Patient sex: M
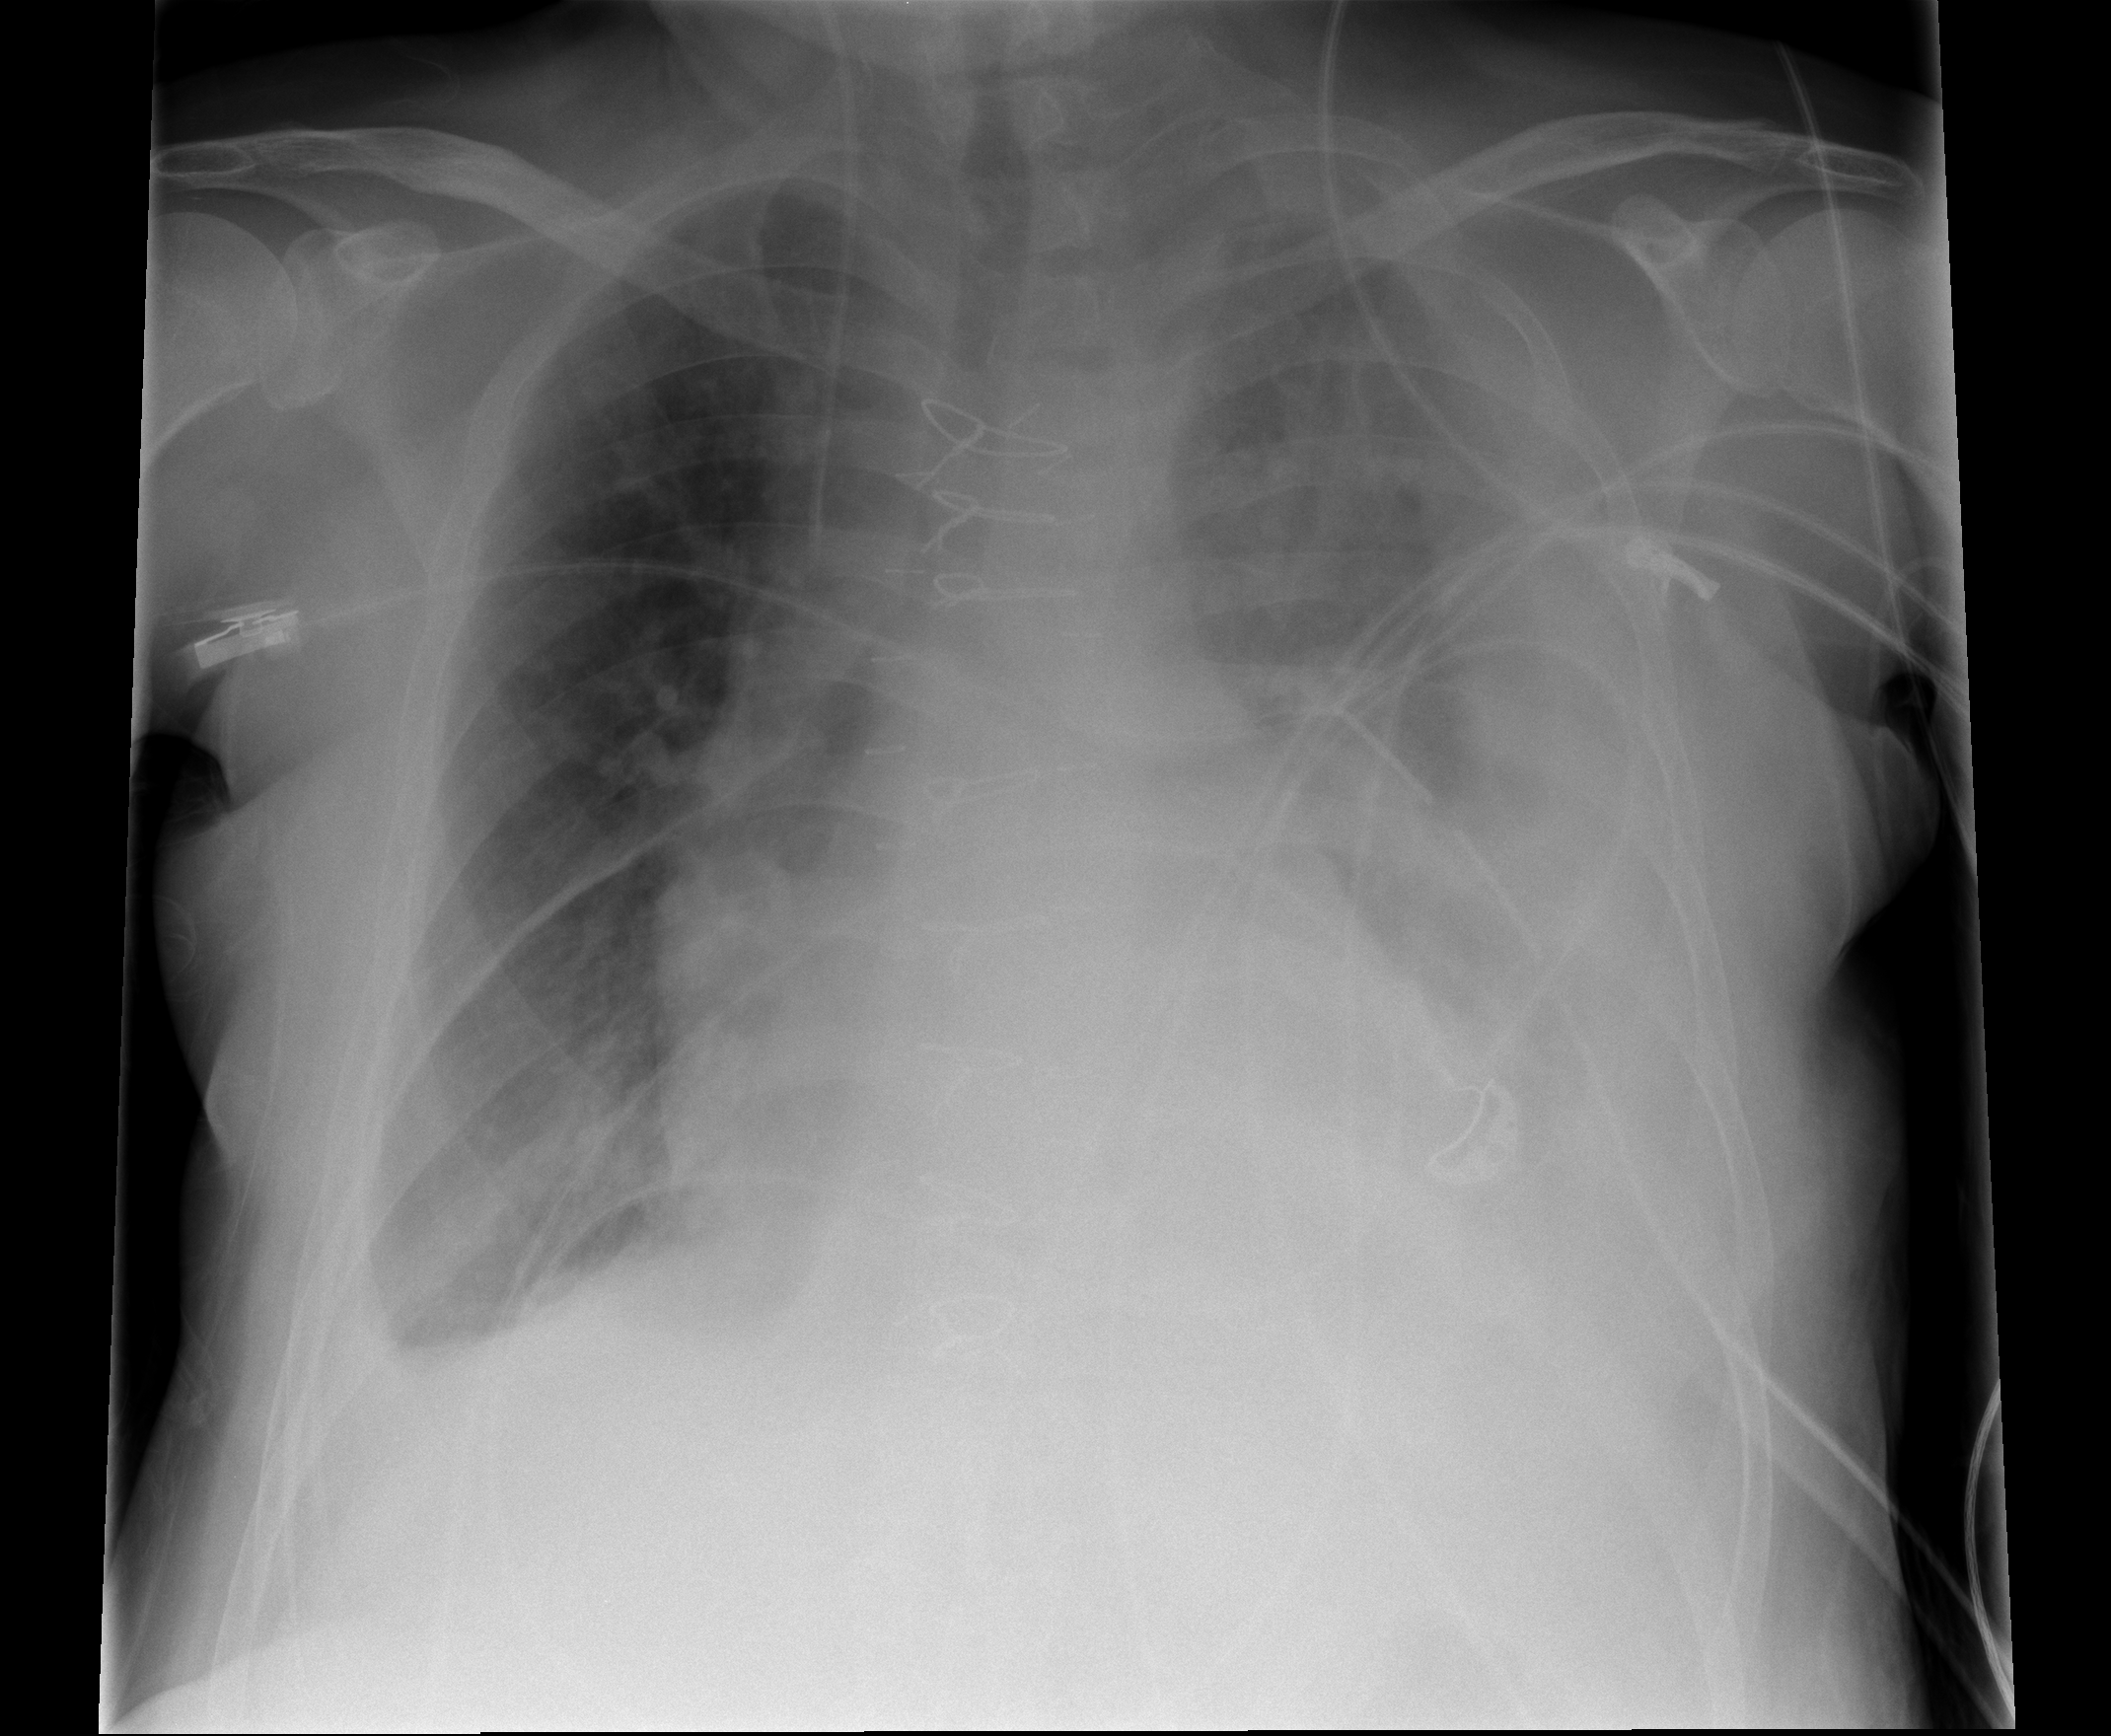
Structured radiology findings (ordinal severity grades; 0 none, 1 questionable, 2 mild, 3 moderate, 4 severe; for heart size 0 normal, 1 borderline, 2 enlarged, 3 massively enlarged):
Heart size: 2
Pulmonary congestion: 0
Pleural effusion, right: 2
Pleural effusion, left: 3
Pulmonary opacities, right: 0
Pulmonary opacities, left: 0
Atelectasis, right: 2
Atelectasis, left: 3